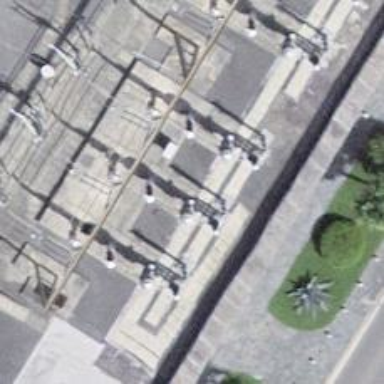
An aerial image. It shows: Three cables of power line.